Frequency: 99900
Velocity: 0,3100
Power: 36,2
Pulse duration: 0,0000001
Pass count: 1
Magnification: 10
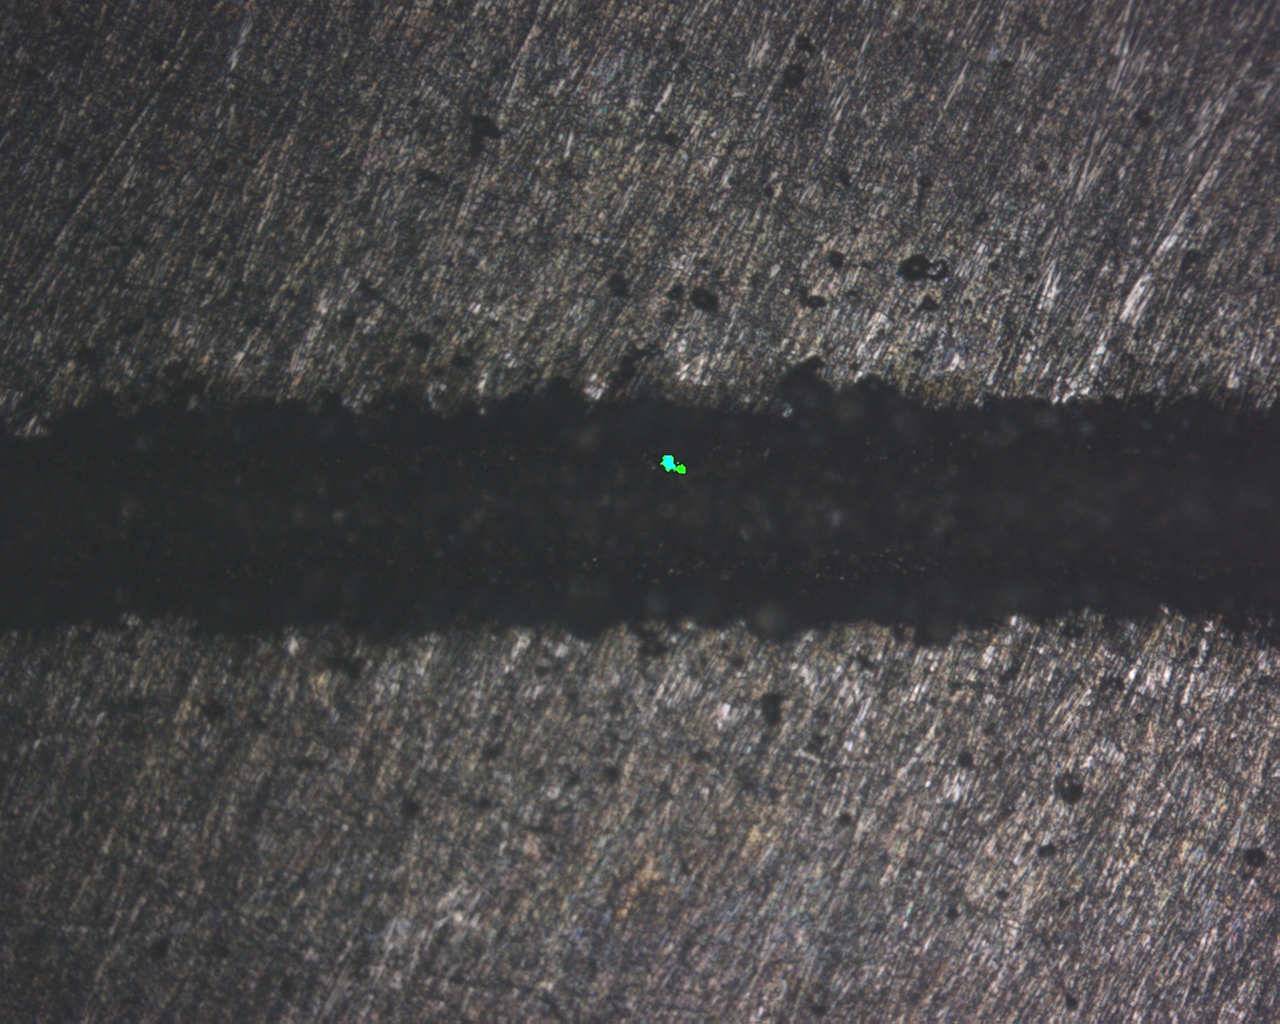
Measured width: 147.687
Other width: 87.683